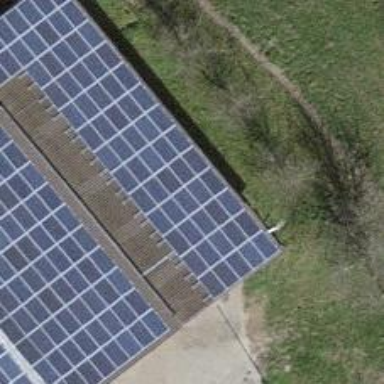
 consisting of solar photovoltaic panels."